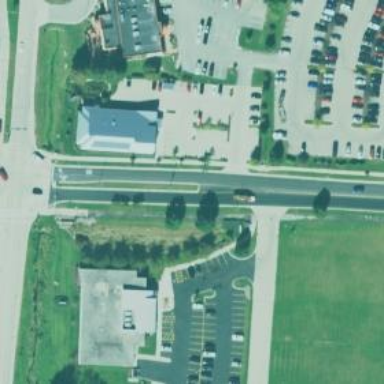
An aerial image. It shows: Tertiary road with asphalt surface.